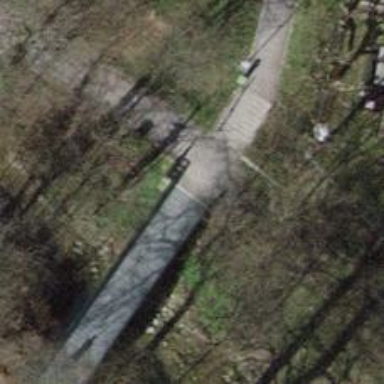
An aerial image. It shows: Footway bridge with beam structure.